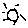
Label: sun